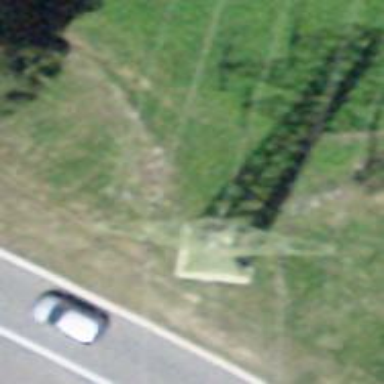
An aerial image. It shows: Power tower.